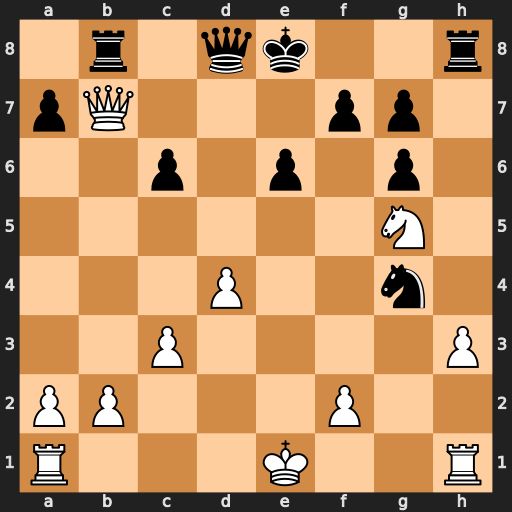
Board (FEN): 1r1qk2r/pQ3pp1/2p1p1p1/6N1/3P2n1/2P4P/PP3P2/R3K2R
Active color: w
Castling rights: KQk
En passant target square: -
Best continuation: Qxf7#